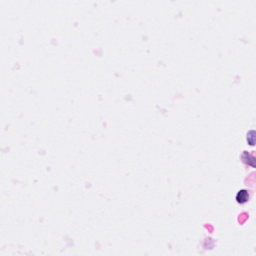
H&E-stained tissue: Breast